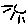
Label: sun